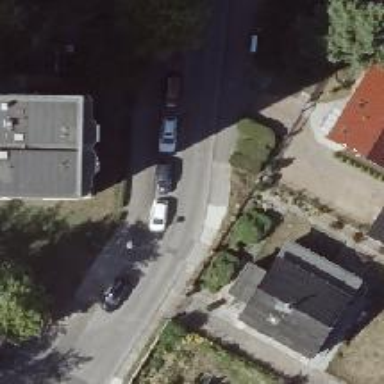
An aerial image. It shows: Residential road with separate sidewalks on both sides. The road surface is asphalt.